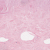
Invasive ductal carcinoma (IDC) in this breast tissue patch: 0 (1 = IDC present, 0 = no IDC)